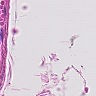
Metastatic tissue present: no